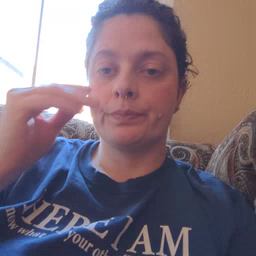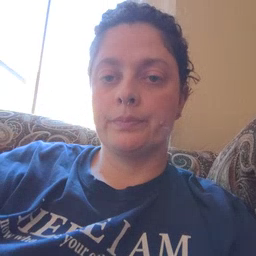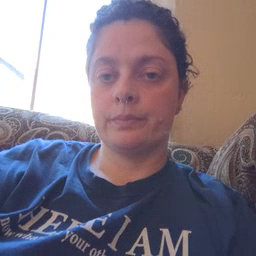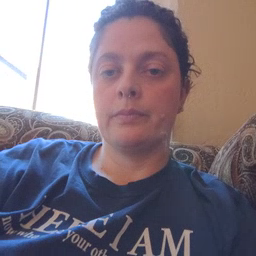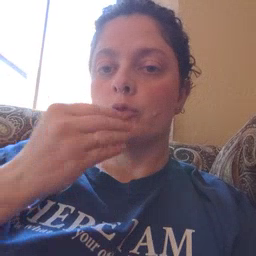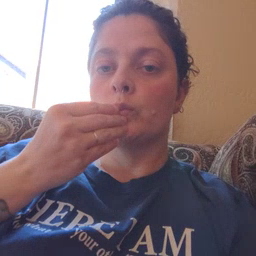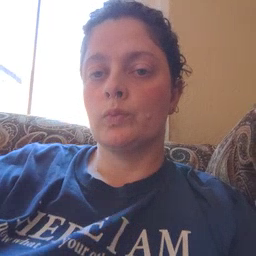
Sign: food